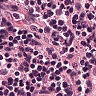
Metastatic tissue present: no